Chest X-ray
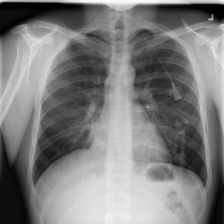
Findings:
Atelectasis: negative
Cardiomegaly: negative
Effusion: negative
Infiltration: negative
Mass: negative
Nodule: negative
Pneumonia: negative
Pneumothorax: negative
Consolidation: negative
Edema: negative
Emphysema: negative
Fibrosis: negative
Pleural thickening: negative
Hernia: negative